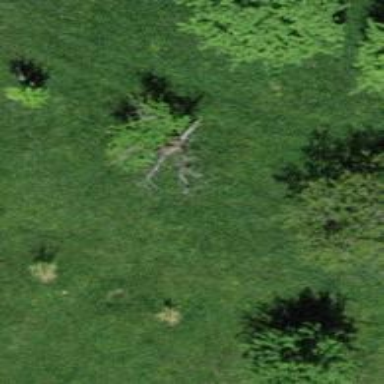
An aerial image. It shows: Broadleaved tree in natural setting.